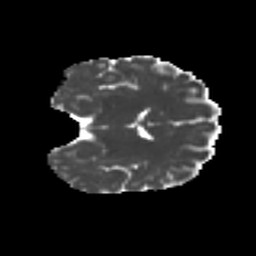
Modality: MD
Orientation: coronal
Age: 36
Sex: female
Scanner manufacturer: ge
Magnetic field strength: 3 T
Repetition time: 7.8 s
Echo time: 0.0606 s